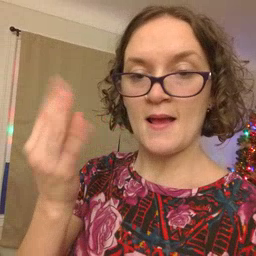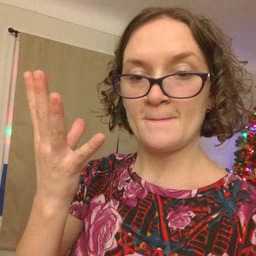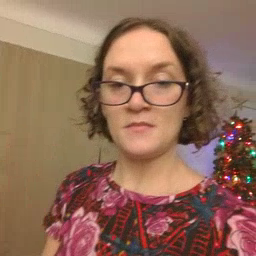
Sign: lamp